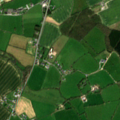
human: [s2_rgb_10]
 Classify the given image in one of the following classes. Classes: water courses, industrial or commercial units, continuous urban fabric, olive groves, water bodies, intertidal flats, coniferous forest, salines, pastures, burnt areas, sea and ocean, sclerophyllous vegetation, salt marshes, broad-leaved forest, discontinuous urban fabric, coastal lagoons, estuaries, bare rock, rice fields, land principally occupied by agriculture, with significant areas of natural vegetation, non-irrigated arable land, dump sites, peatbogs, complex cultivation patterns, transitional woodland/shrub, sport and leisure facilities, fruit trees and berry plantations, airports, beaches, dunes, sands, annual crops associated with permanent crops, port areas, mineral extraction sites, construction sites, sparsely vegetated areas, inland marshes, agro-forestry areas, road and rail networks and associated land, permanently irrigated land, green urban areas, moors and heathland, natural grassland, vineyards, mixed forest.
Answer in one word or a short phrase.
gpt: non-irrigated arable land, pastures, complex cultivation patterns, mixed forest